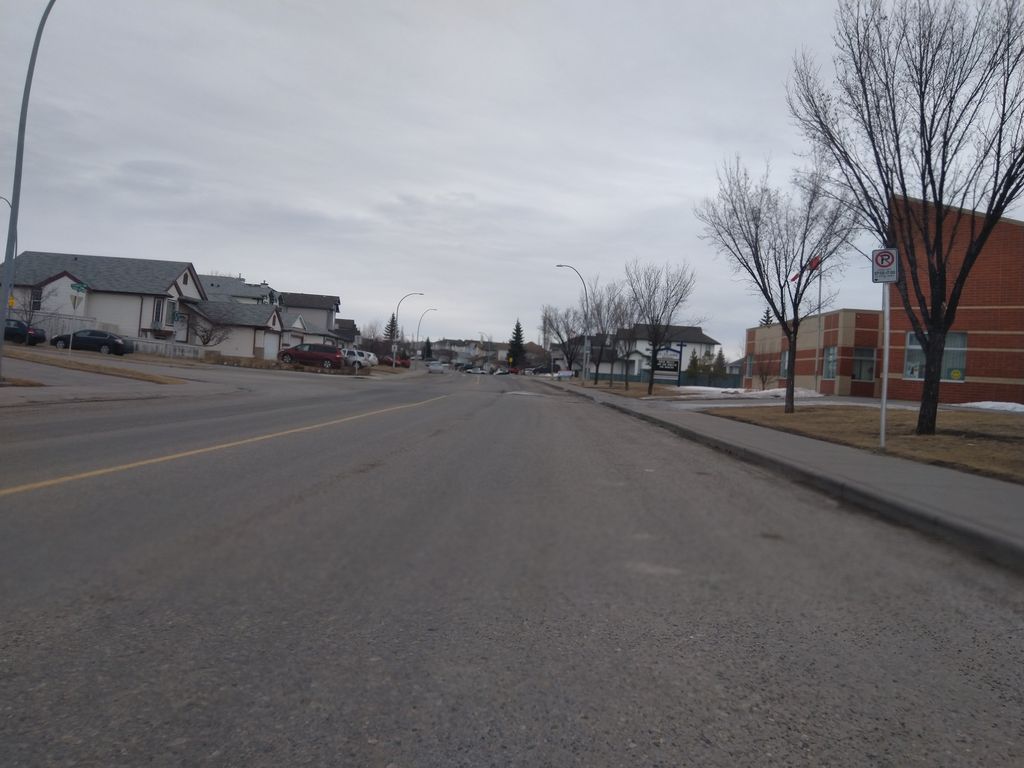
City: calgary